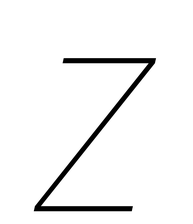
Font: Poppins-ThinItalic